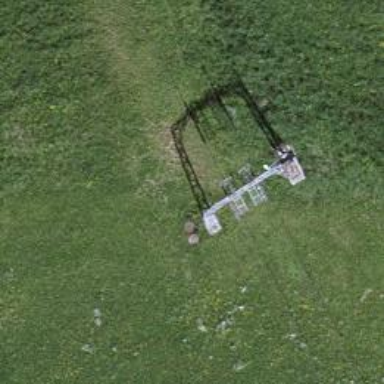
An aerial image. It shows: Pylon for aerialway.